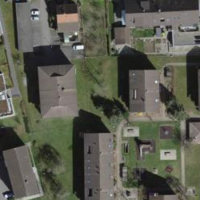
EUNIS habitat code: 54
Species observed at this site:
Fagus sylvatica